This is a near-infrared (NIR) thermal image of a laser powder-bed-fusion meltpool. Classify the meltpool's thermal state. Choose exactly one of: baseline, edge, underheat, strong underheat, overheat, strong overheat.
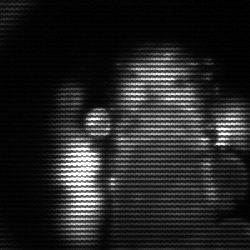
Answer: strong underheat